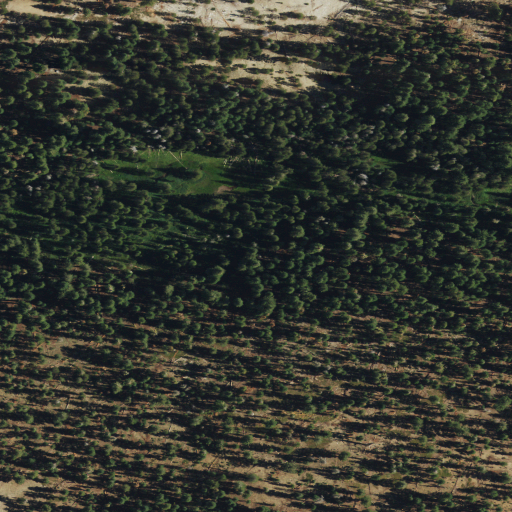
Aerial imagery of plain(s) in California named Ribbon Meadow containing evergreen forest and shrub